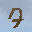
Label: 7